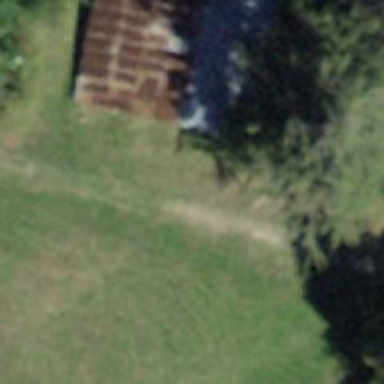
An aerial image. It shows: Unpaved path.